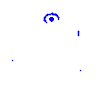
Particle: pion